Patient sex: M
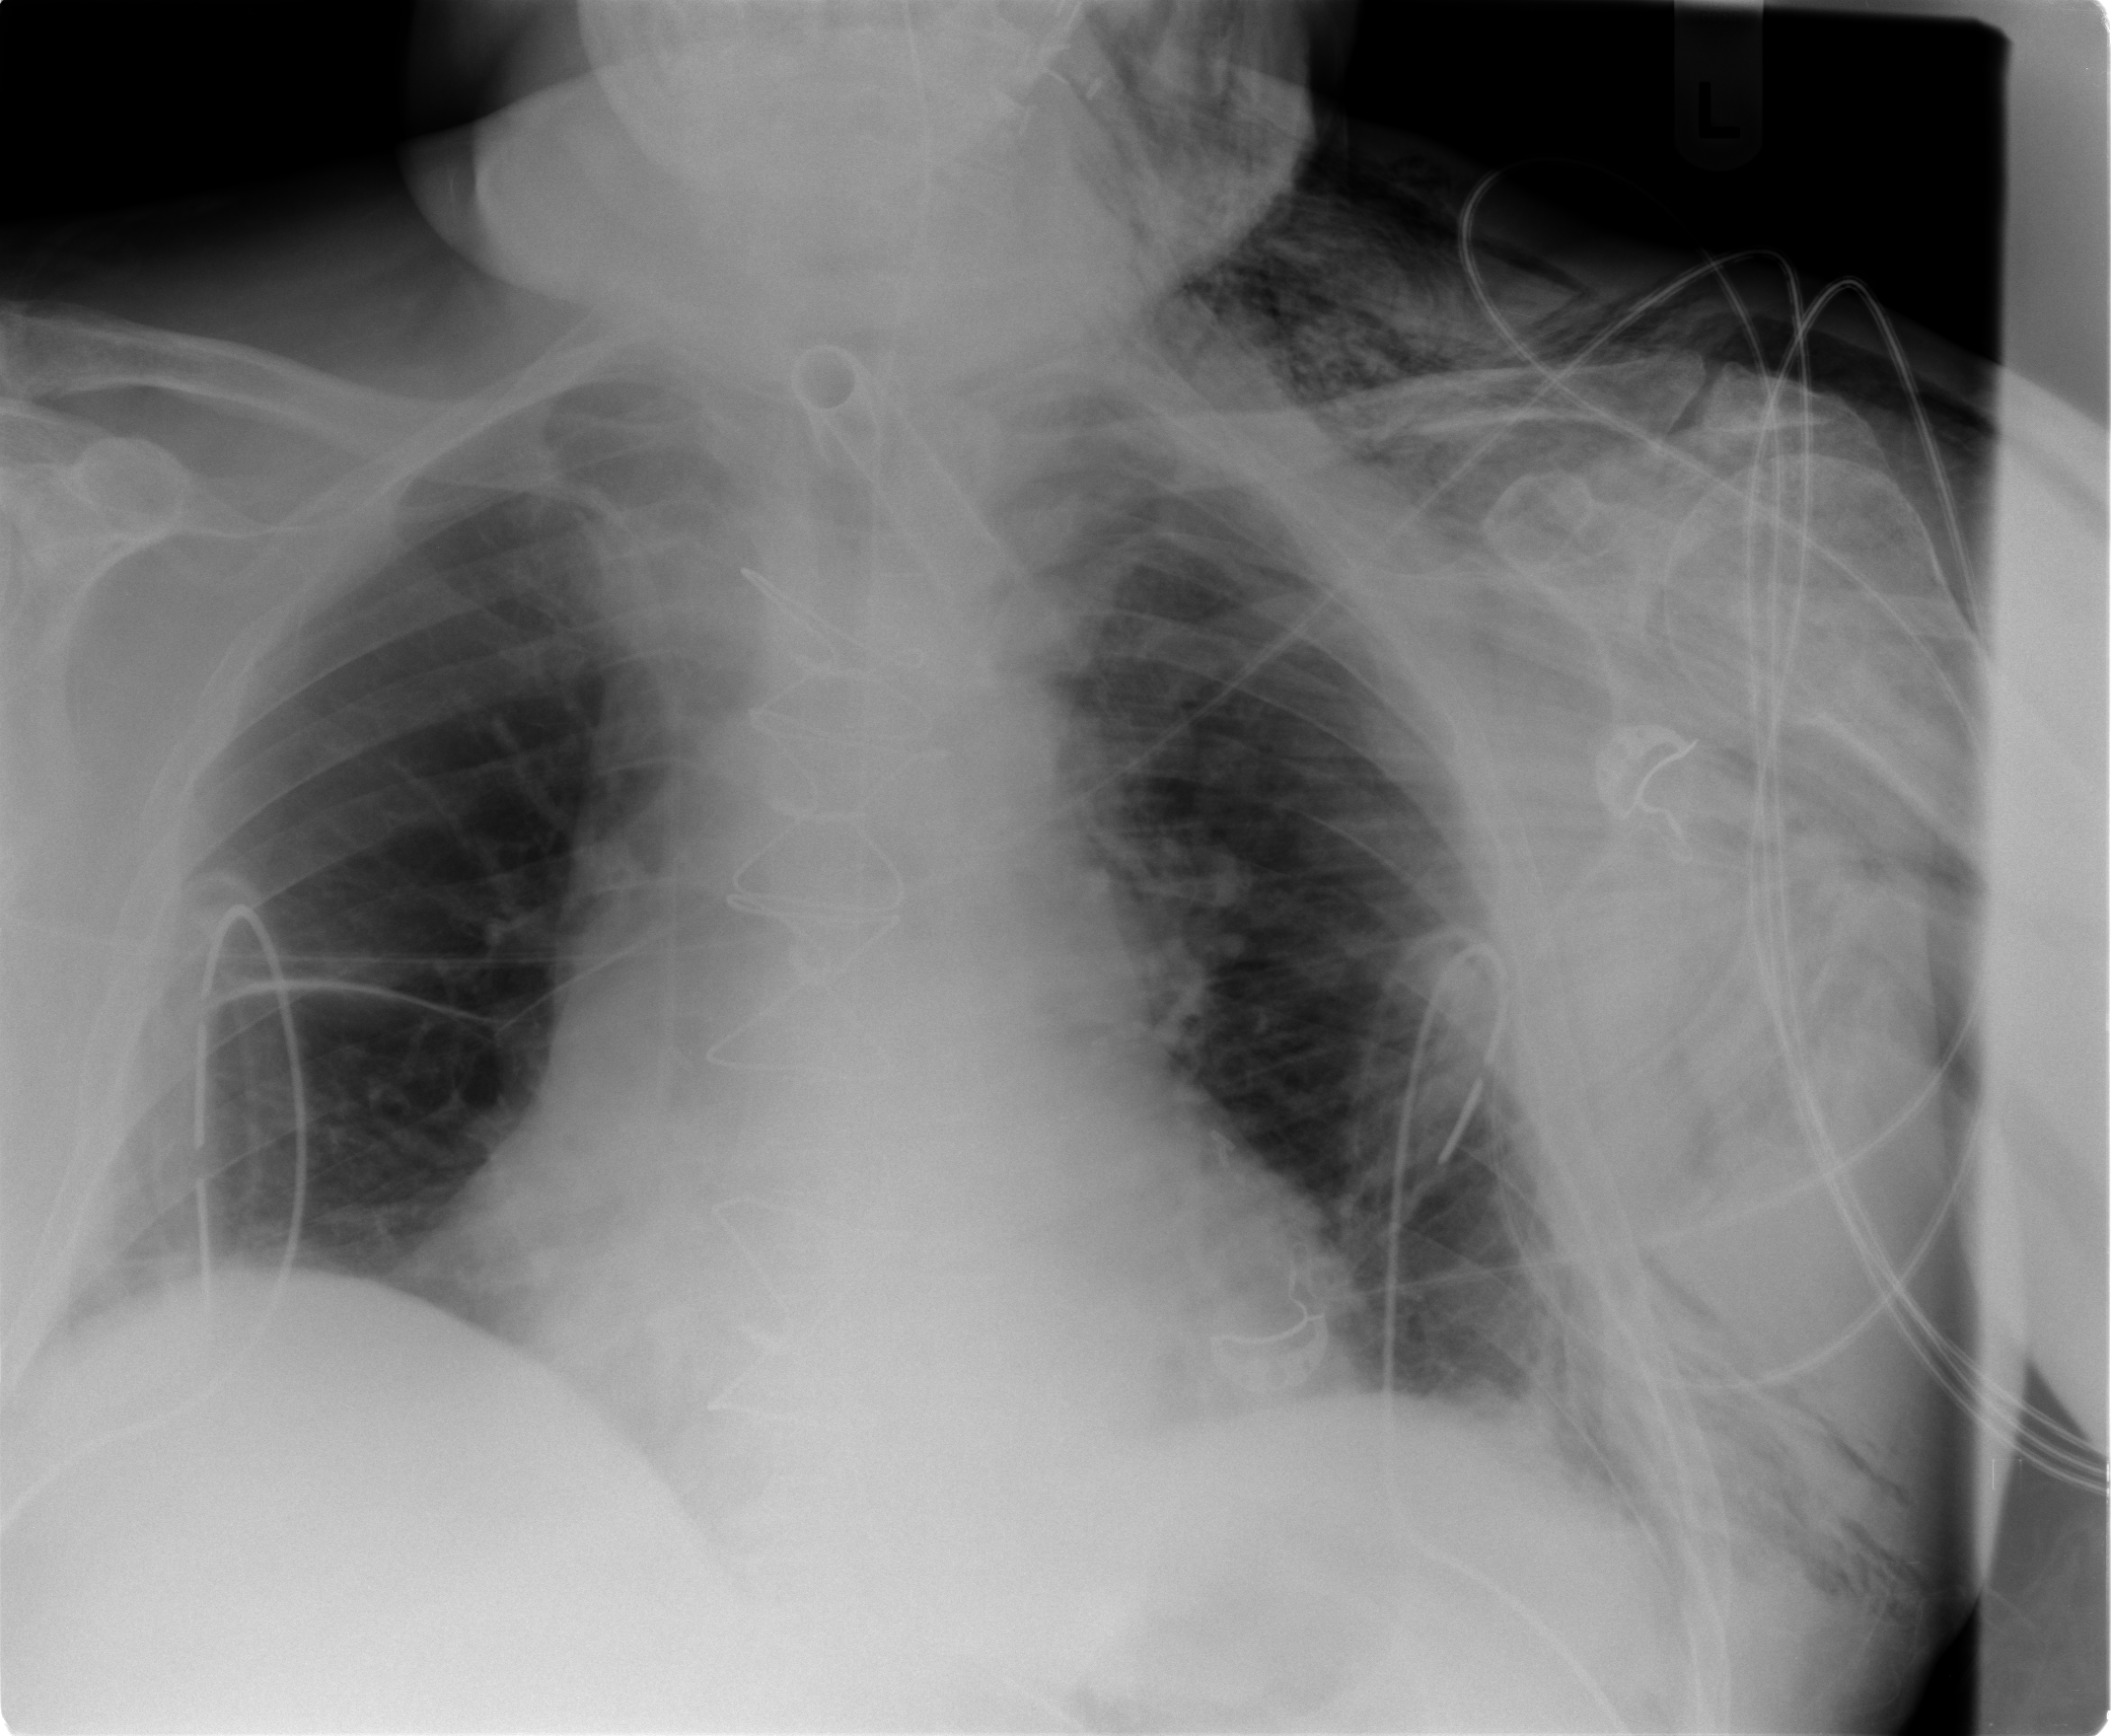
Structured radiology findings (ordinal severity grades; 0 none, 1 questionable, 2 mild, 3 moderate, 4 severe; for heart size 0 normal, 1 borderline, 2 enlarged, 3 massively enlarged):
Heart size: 0
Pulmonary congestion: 1
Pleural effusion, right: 1
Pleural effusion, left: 1
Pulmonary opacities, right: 0
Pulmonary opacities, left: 0
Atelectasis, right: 2
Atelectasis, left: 2